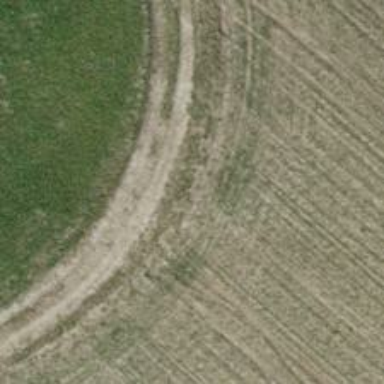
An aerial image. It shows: Gravel track with grade4 track type.